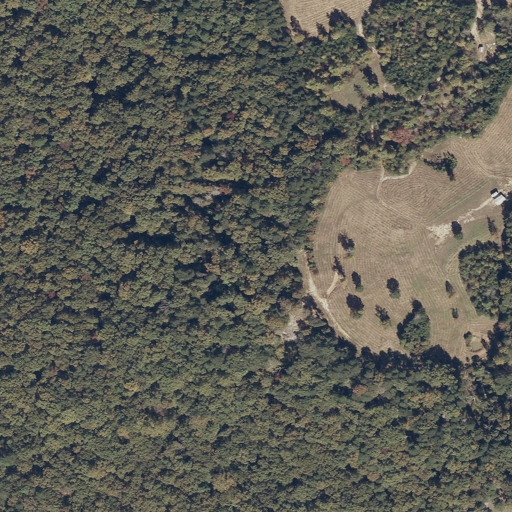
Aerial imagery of cliff(s) in Alabama named Split Rock containing deciduous forest, mixed forest, shrub, and evergreen forest